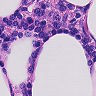
Metastatic tissue present: no